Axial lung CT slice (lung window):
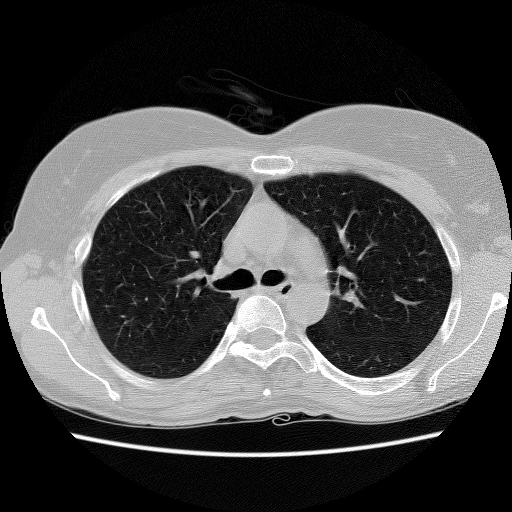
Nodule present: no